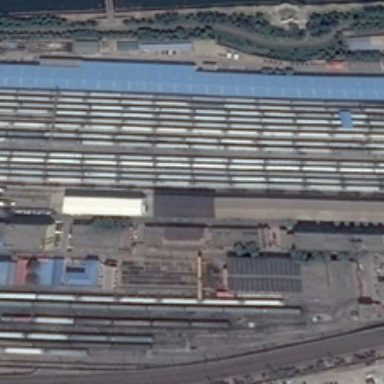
Lots of trains are near the railway track .